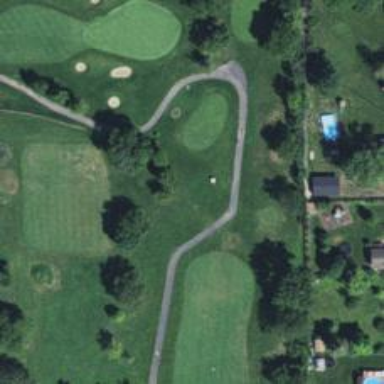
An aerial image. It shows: Asphalt path designated as golf cartpath.